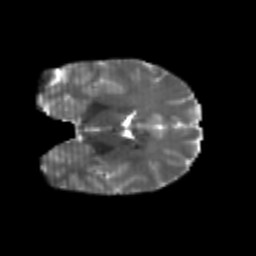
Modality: T2w
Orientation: coronal
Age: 24
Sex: male
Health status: healthy
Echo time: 0.074 s